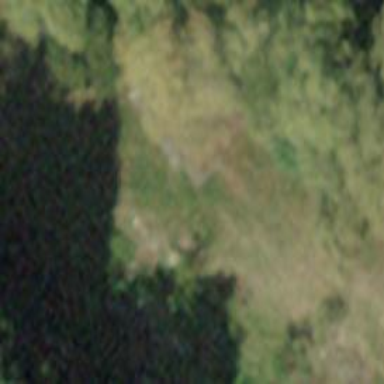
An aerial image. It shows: Rural barn.